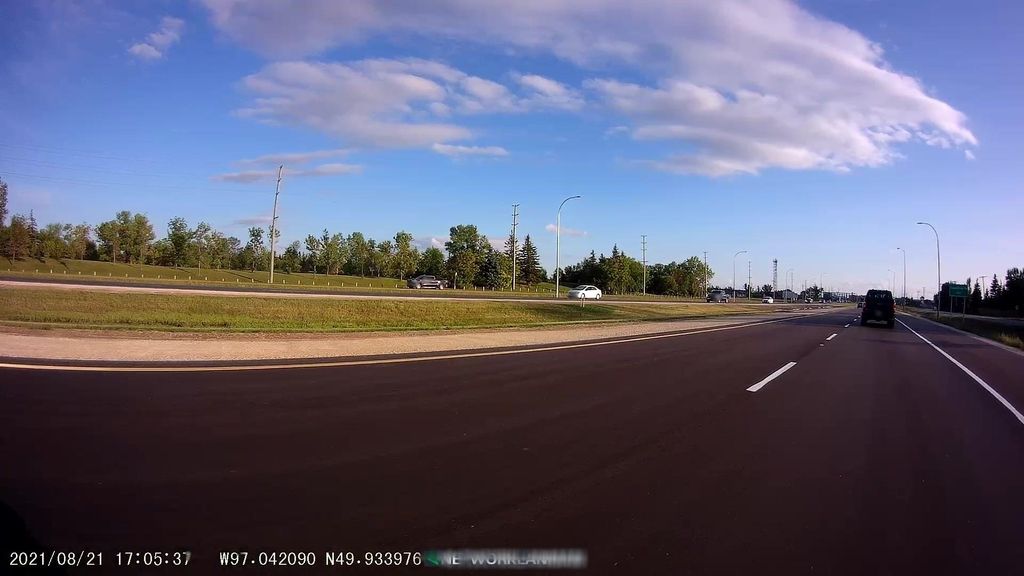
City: winnipeg